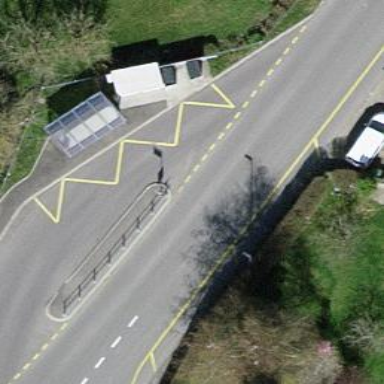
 serving as platform for public transportation."